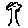
Label: tree